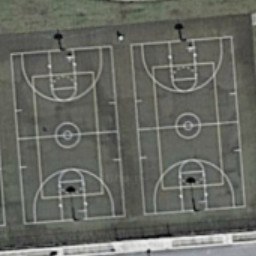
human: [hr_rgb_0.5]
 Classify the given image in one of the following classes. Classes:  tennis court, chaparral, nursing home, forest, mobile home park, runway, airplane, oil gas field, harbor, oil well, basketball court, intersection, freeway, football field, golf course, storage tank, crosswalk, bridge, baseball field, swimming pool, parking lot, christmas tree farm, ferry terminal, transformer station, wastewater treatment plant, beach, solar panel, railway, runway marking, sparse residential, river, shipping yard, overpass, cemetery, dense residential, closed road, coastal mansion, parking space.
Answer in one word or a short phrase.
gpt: basketball court